Question: I am using Hibernate's lazy loading, and after adding OpenSessionInViewFilter to my web.xml I started to get sessionFactory missing exception, even after defining the sessionFactory bean to use.
'''
org.springframework.beans.factory.NoSuchBeanDefinitionException: No bean named 'sessionFactory' is defined
org.springframework.beans.factory.support.DefaultListableBeanFactory.getBeanDefinition(DefaultListableBeanFactory.java:529)
org.springframework.beans.factory.support.AbstractBeanFactory.getMergedLocalBeanDefinition(AbstractBeanFactory.java:1095)
org.springframework.beans.factory.support.AbstractBeanFactory.doGetBean(AbstractBeanFactory.java:277)
org.springframework.beans.factory.support.AbstractBeanFactory.getBean(AbstractBeanFactory.java:197)
org.springframework.context.support.AbstractApplicationContext.getBean(AbstractApplicationContext.java:1097)
org.springframework.orm.hibernate3.support.OpenSessionInViewFilter.lookupSessionFactory(OpenSessionInViewFilter.java:242)
org.springframework.orm.hibernate3.support.OpenSessionInViewFilter.lookupSessionFactory(OpenSessionInViewFilter.java:227)
org.springframework.orm.hibernate3.support.OpenSessionInViewFilter.doFilterInternal(OpenSessionInViewFilter.java:171)
org.springframework.web.filter.OncePerRequestFilter.doFilter(OncePerRequestFilter.java:76)
'''
<URL> seem to be the same problem but unfortunately I didn't understand the solution.
I follow the suggested solution (move the sessionFactory to a file called root-spring.xml) i get the exception of the server startup.
Any idea what I am missing?
web.xml
'''
<?xml version="1.0" encoding="UTF-8"?>
<web-app xmlns:xsi="http://www.w3.org/2001/XMLSchema-instance"
xmlns="http://java.sun.com/xml/ns/javaee"
xmlns:web="http://java.sun.com/xml/ns/javaee/web-app_2_5.xsd"
xsi:schemaLocation="http://java.sun.com/xml/ns/javaee http://java.sun.com/xml/ns/javaee/web-app_2_5.xsd"
id="WebApp_ID" version="2.5">
<display-name>recommendationCrawler</display-name>
<servlet>
<servlet-name>spring</servlet-name>
<servlet-class>
org.springframework.web.servlet.DispatcherServlet
</servlet-class>
<load-on-startup>1</load-on-startup>
</servlet>
<servlet-mapping>
<servlet-name>spring</servlet-name>
<url-pattern>/</url-pattern>
</servlet-mapping>
<filter>
<filter-name>hibernateFilter</filter-name>
<filter-class>org.springframework.orm.hibernate3.support.OpenSessionInViewFilter</filter-class>
<init-param>
<param-name>sessionFactoryBeanName</param-name>
<param-value>sessionFactory</param-value>
</init-param>
</filter>
<filter-mapping>
<filter-name>hibernateFilter</filter-name>
<url-pattern>/*</url-pattern>
</filter-mapping>
<!--<listener>-->
<!--<listener-class>org.springframework.web.util.Log4jConfigListener</listener-class>-->
<!--</listener>-->
<!--<context-param>-->
<!--<param-name>log4jConfigLocation</param-name>-->
<!--<param-value>/WEB-INF/log4j.properties</param-value>-->
<!--</context-param>-->
<!-- listener to load the root application context -->
<listener>
<listener-class>org.springframework.web.context.ContextLoaderListener</listener-class>
</listener>
</web-app>
'''
Spring-servlet.xml
'''
<?xml version="1.0" encoding="UTF-8"?>
<beans xmlns="http://www.springframework.org/schema/beans"
xmlns:xsi="http://www.w3.org/2001/XMLSchema-instance"
xmlns:aop="http://www.springframework.org/schema/aop"
xmlns:context="http://www.springframework.org/schema/context"
xmlns:jee="http://www.springframework.org/schema/jee"
xmlns:lang="http://www.springframework.org/schema/lang"
xmlns:p="http://www.springframework.org/schema/p"
xmlns:tx="http://www.springframework.org/schema/tx"
xmlns:util="http://www.springframework.org/schema/util"
xmlns:mvc="http://www.springframework.org/schema/mvc"
xsi:schemaLocation="
http://www.springframework.org/schema/beans http://www.springframework.org/schema/beans/spring-beans.xsd
http://www.springframework.org/schema/aop http://www.springframework.org/schema/aop/spring-aop.xsd
http://www.springframework.org/schema/context http://www.springframework.org/schema/context/spring-context.xsd
http://www.springframework.org/schema/jee http://www.springframework.org/schema/jee/spring-jee.xsd
http://www.springframework.org/schema/lang http://www.springframework.org/schema/lang/spring-lang.xsd
http://www.springframework.org/schema/tx http://www.springframework.org/schema/tx/spring-tx.xsd
http://www.springframework.org/schema/util http://www.springframework.org/schema/util/spring-util.xsd
http://www.springframework.org/schema/mvc http://www.springframework.org/schema/mvc/spring-mvc-3.1.xsd
http://www.springframework.org/schema/beans http://www.springframework.org/schema/beans/spring-beans-3.1.xsd">
<context:annotation-config/>
<context:component-scan base-package="net.crawler"/>
<mvc:annotation-driven/>
<bean id="jspViewResolver"
class="org.springframework.web.servlet.view.InternalResourceViewResolver">
<property name="viewClass"
value="org.springframework.web.servlet.view.JstlView"/>
<property name="prefix" value="/WEB-INF/jsp/"/>
<property name="suffix" value=".jsp"/>
</bean>
<bean id="messageSource"
class="org.springframework.context.support.ReloadableResourceBundleMessageSource">
<property name="basename" value="classpath:messages"/>
<property name="defaultEncoding" value="UTF-8"/>
</bean>
<bean id="propertyConfigurer"
class="org.springframework.beans.factory.config.PropertyPlaceholderConfigurer"
p:location="/WEB-INF/jdbc.properties"/>
<bean id="dataSource"
class="org.apache.commons.dbcp.BasicDataSource" destroy-method="close"
p:driverClassName="${jdbc.driverClassName}"
p:url="${jdbc.databaseurl}" p:username="${jdbc.username}"
p:password="${jdbc.password}"/>
<bean id="sessionFactory" class="org.springframework.orm.hibernate3.annotation.AnnotationSessionFactoryBean">
<property name="dataSource" ref="dataSource"/>
<property name="configLocation">
<value>classpath:hibernate.cfg.xml</value>
</property>
<property name="configurationClass">
<value>org.hibernate.cfg.AnnotationConfiguration</value>
</property>
<property name="hibernateProperties">
<props>
<prop key="hibernate.dialect">${jdbc.dialect}</prop>
<prop key="hibernate.show_sql">true</prop>
<prop key="hibernate.hbm2ddl.auto">update</prop>
</props>
</property>
<property name="annotatedClasses">
<list>
<value>net.crawler.dao.model.ScrapingProperties</value>
</list>
</property>
</bean>
<tx:annotation-driven/>
<bean id="transactionManager"
class="org.springframework.orm.hibernate3.HibernateTransactionManager">
<property name="sessionFactory" ref="sessionFactory"/>
</bean>
<!--&lt;!&ndash; Handles HTTP GET requests for /resources/** by efficiently serving up static resources in the ${webappRoot}/resources/ directory &ndash;&gt;-->
<mvc:resources mapping="/resources/**" location="/resources/"/>
</beans>
'''
project structure:

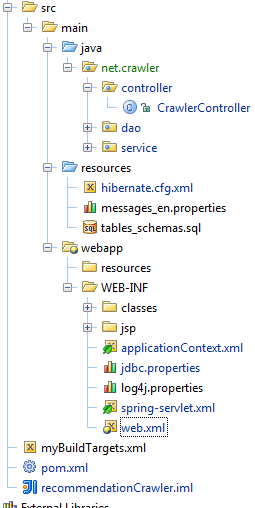
Answer: Try moving the following configuration to applicationContext.xml
'''
<bean id="propertyConfigurer"
class="org.springframework.beans.factory.config.PropertyPlaceholderConfigurer"
p:location="/WEB-INF/jdbc.properties"/>
<bean id="dataSource"
class="org.apache.commons.dbcp.BasicDataSource" destroy-method="close"
p:driverClassName="${jdbc.driverClassName}"
p:url="${jdbc.databaseurl}" p:username="${jdbc.username}"
p:password="${jdbc.password}"/>
<bean id="sessionFactory" class="org.springframework.orm.hibernate3.annotation.AnnotationSessionFactoryBean">
<property name="dataSource" ref="dataSource"/>
<property name="configLocation">
<value>classpath:hibernate.cfg.xml</value>
</property>
<property name="configurationClass">
<value>org.hibernate.cfg.AnnotationConfiguration</value>
</property>
<property name="hibernateProperties">
<props>
<prop key="hibernate.dialect">${jdbc.dialect}</prop>
<prop key="hibernate.show_sql">true</prop>
<prop key="hibernate.hbm2ddl.auto">update</prop>
</props>
</property>
<property name="annotatedClasses">
<list>
<value>net.crawler.dao.model.ScrapingProperties</value>
</list>
</property>
</bean>
<tx:annotation-driven/>
<bean id="transactionManager"
class="org.springframework.orm.hibernate3.HibernateTransactionManager">
<property name="sessionFactory" ref="sessionFactory"/>
</bean>
'''